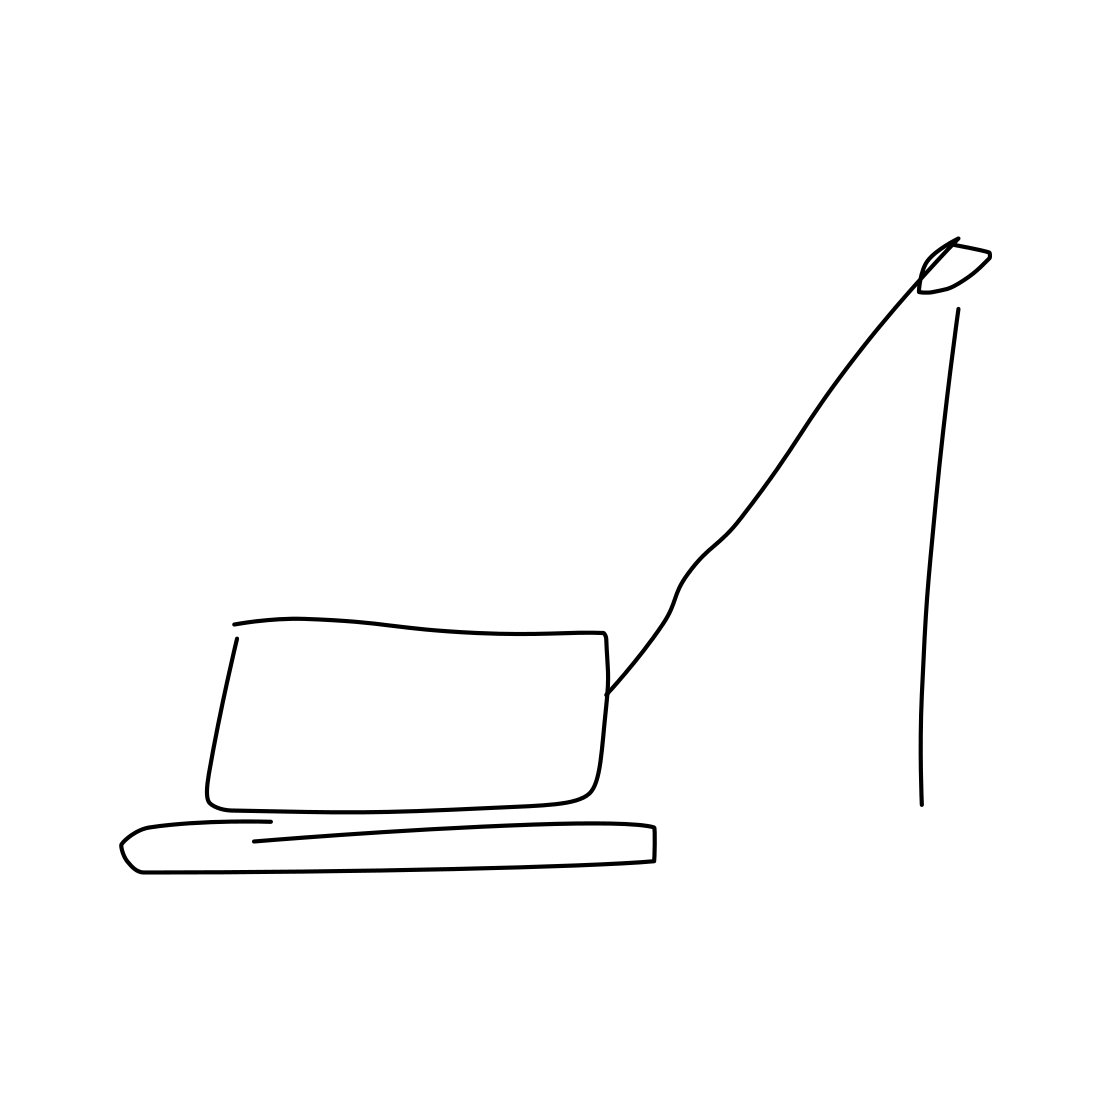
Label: crane (machine)